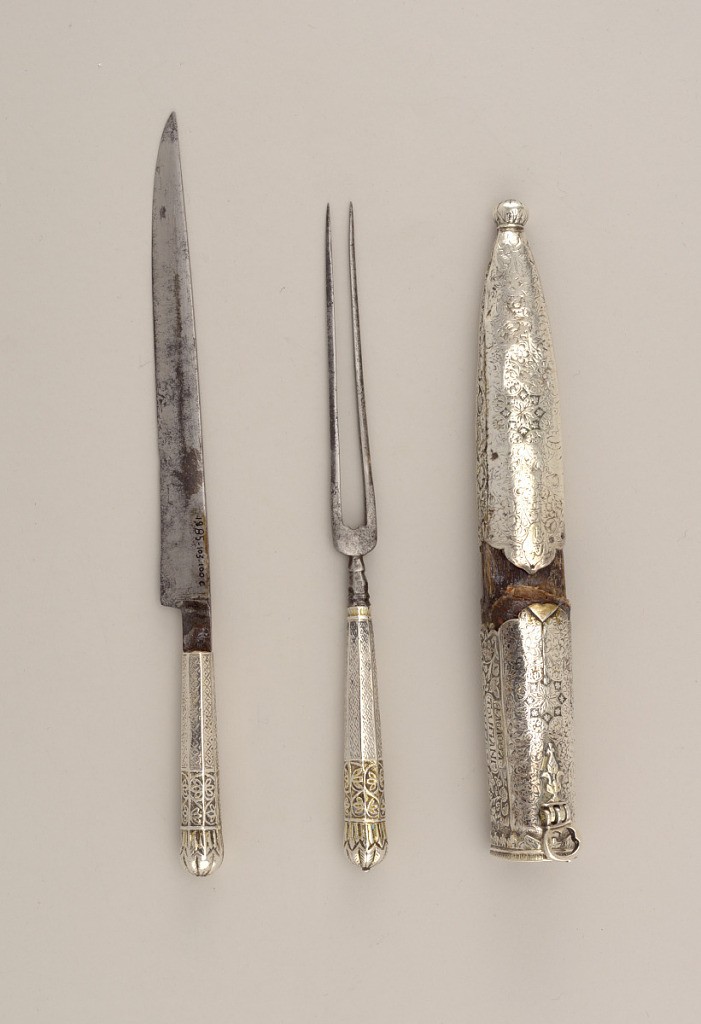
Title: Case for Knife and Fork (Part of Traveling Cutlery Set)
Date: ca. 1700
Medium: silver, wood
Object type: case
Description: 1985-103-100-a: Wooden sheath, oval in section, covered with silve...;     1985-103-100-b: Two long straight tines with rounded shoulders. Fa...;     1985-103-100-c: Long blade with straight upper edge, the lower edg...